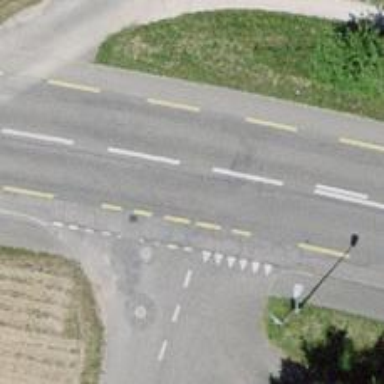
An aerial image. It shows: Secondary road with dedicated lane for cyclists.